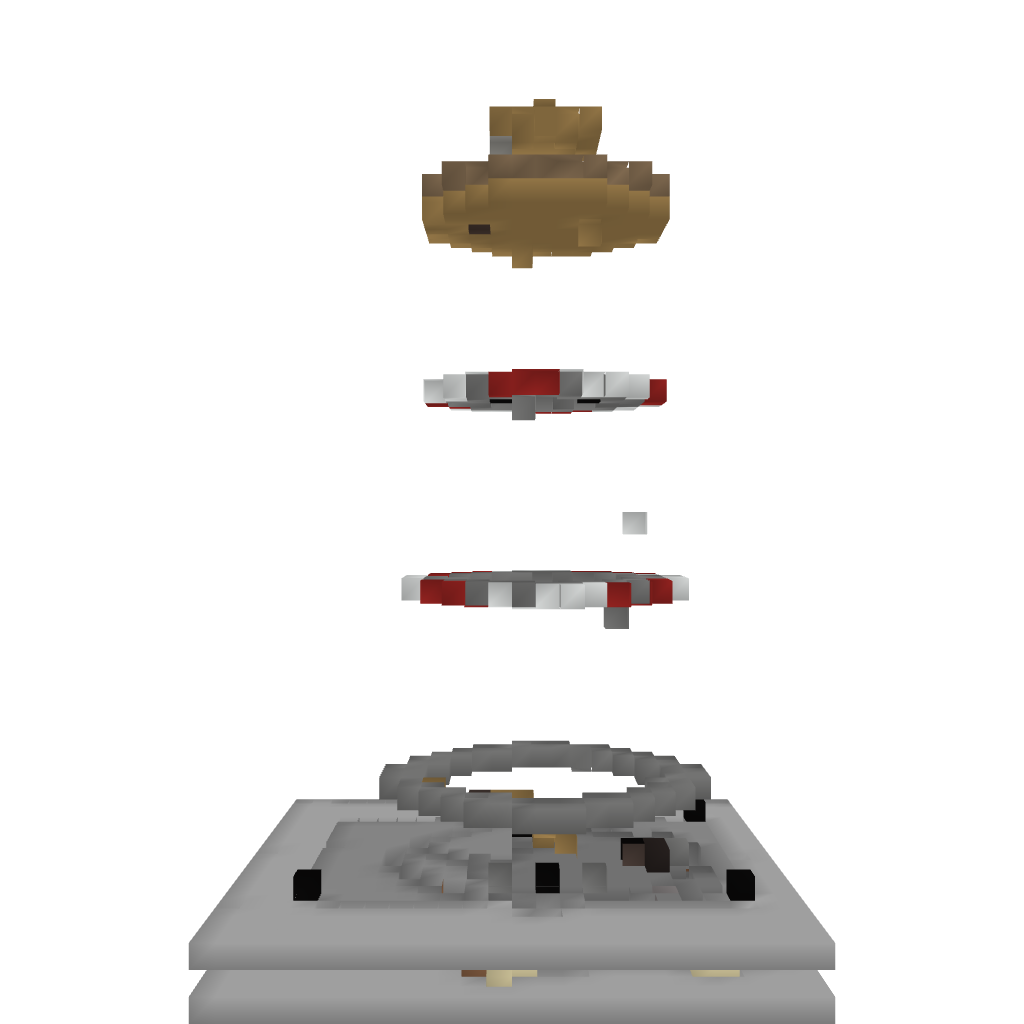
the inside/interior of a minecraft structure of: Small lighthouse